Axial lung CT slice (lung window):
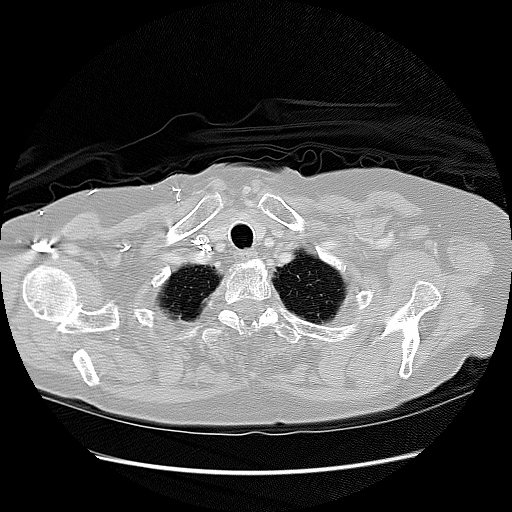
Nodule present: no